Question: I'm using Storyboard to build up my app:

And I know that I can pass data from "First View Controller" to next controller by using something like:
'''
-(void)prepareForSegue:(UIStoryboardSegue *)segue sender:(id)sender {
if ([segue.identifier isEqualToString:@"some_segue"]) {
vc = segue.destinationViewController;
vc.data = @"data_i_want_to_pass";
}
}
'''
But now, the data is passing to the "Tab Bar Controller", not "Discover Table View Controller". Is there any way that I can pass data from "First View Controller" to "Discover View Controller"? Thanks.
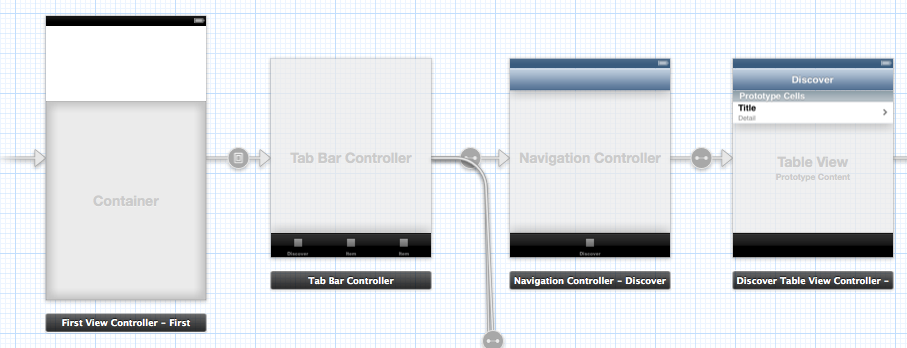
Answer: If it's ok to pass the data at app startup (because that's when all these controllers will be instantiated, and the embed segue will be called), then you can pass the data to the tab bar controller, and that controller will have to pass it on to the one you want. So you'll have to subclass the tab bar controller, and pass the data like you show in your question. Then in the tab bar controller, you could put something like this in viewDidLoad:
'''
DiscoverViewController *dvc = [(UINavigationController *)self.viewControllers[0] topViewController];
dvc.propIWantToSet = self.propThatGotSet;
'''
It doesn't seem likely though, that the data that you want to pass will be available immediately at startup -- if it were, then you could just hard code it into DiscoverViewController in the first place. In that case, in FirstViewController, you can get access to the tab bar controller with self.childViewControllers[0]. Once you have that reference, you can get the reference to DiscoverViewController like I showed above.